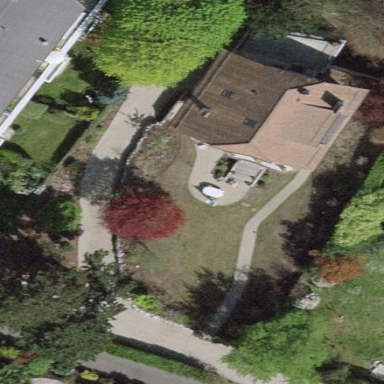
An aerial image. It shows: Garden enclosed by fence.